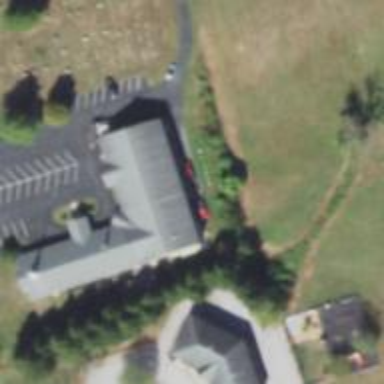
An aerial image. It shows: Place of worship.